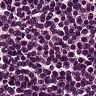
Metastatic tissue present: no